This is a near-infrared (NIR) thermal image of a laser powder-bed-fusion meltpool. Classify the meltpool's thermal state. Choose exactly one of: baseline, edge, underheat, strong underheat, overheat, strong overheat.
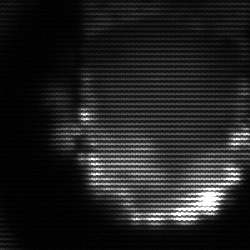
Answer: baseline